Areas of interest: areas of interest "Exhibition and Convention Center"
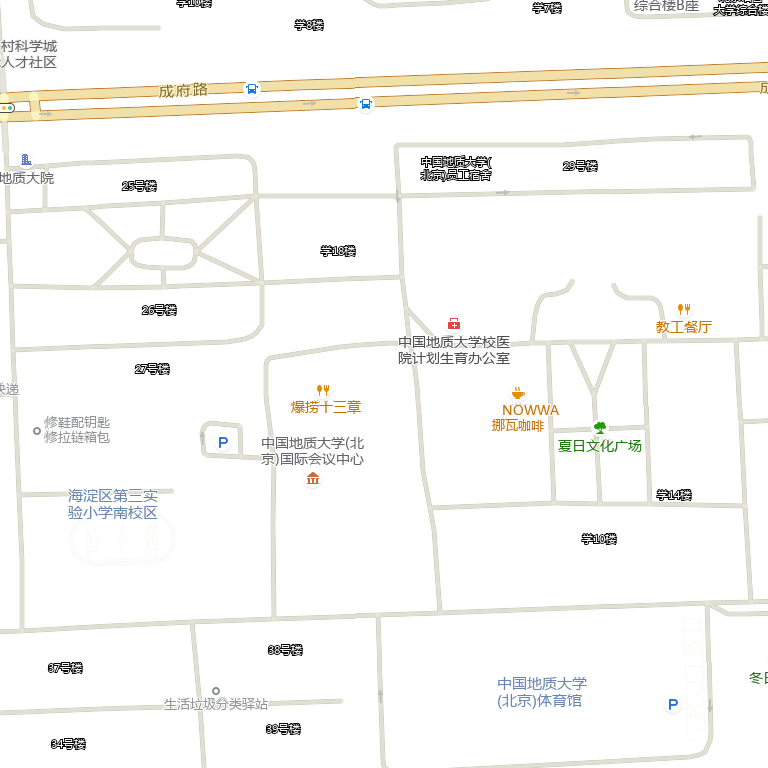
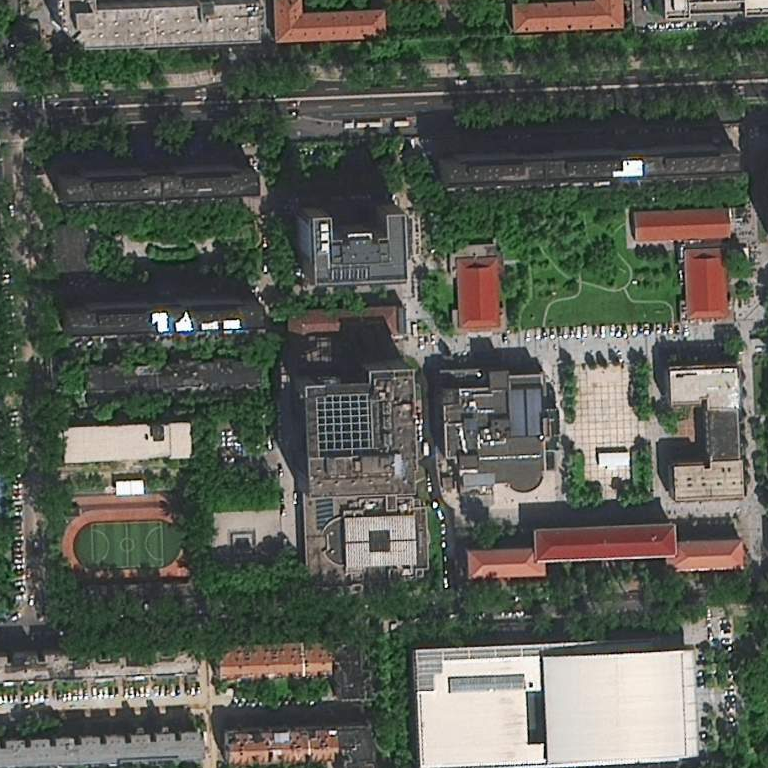